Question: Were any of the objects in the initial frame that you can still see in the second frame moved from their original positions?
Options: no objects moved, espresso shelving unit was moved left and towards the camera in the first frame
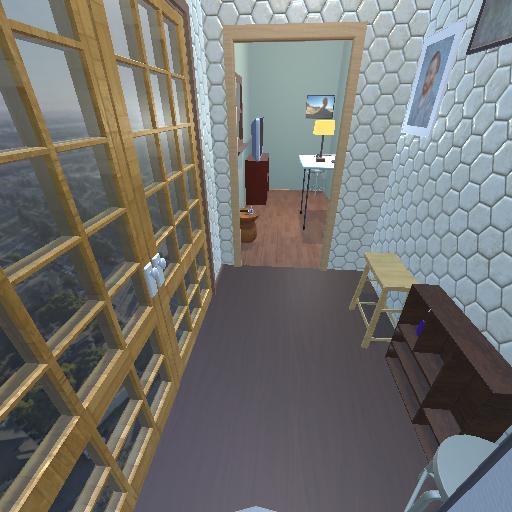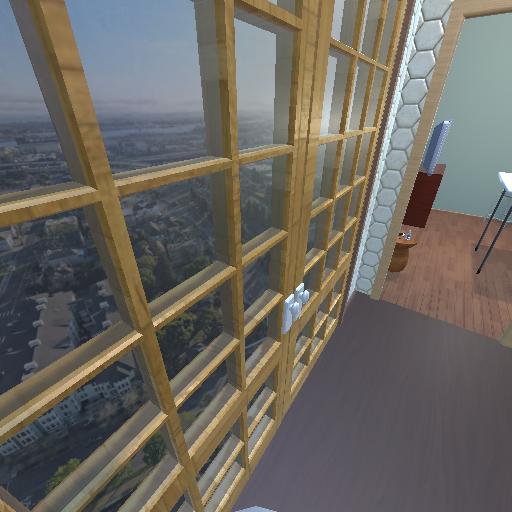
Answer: no objects moved